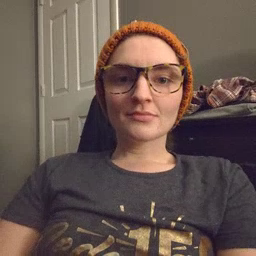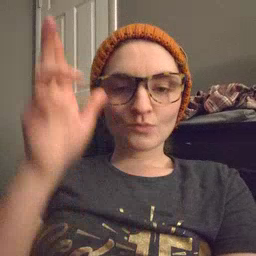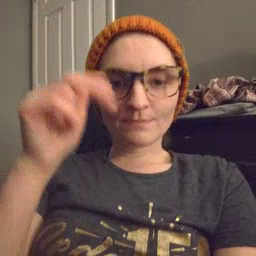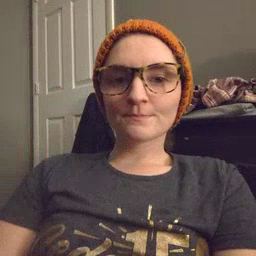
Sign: horse